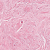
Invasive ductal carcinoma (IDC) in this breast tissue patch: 0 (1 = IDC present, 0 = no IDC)